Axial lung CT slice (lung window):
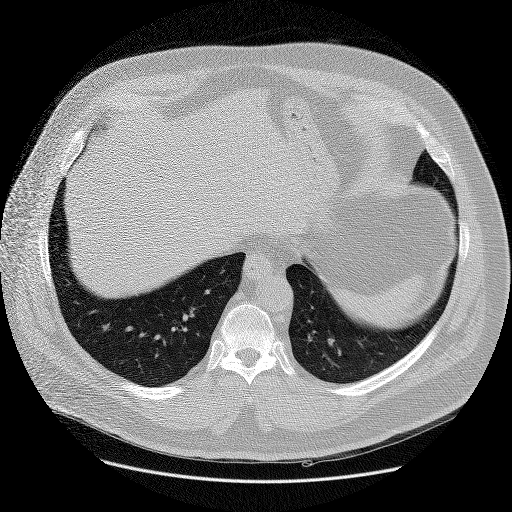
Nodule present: no